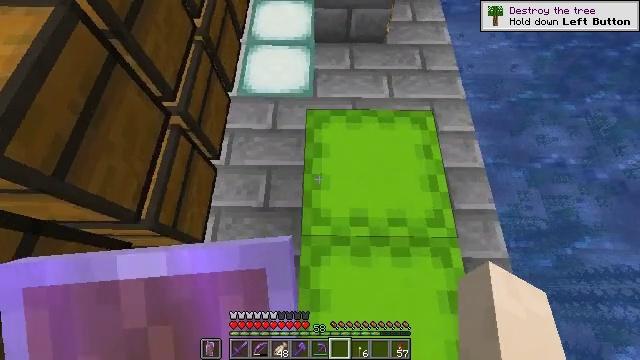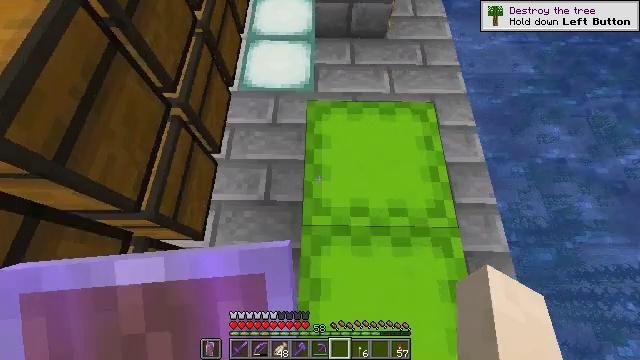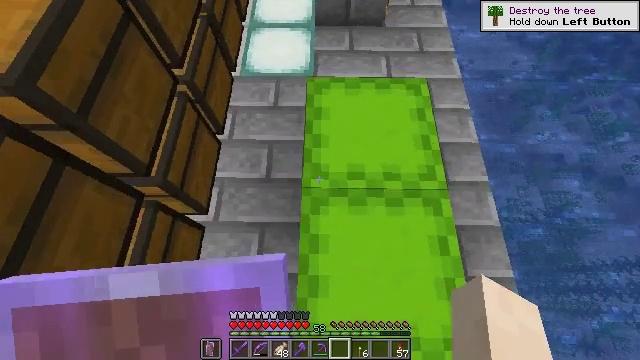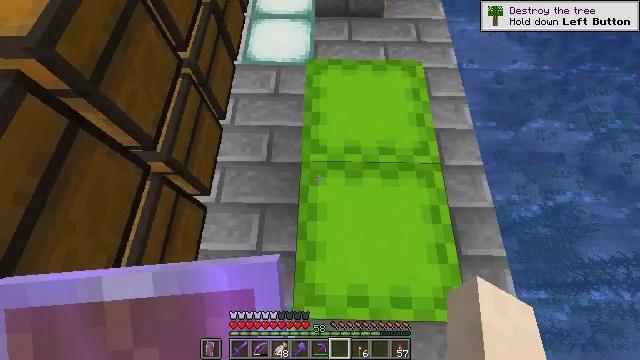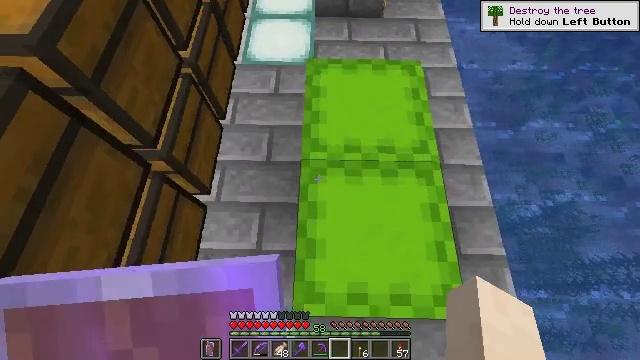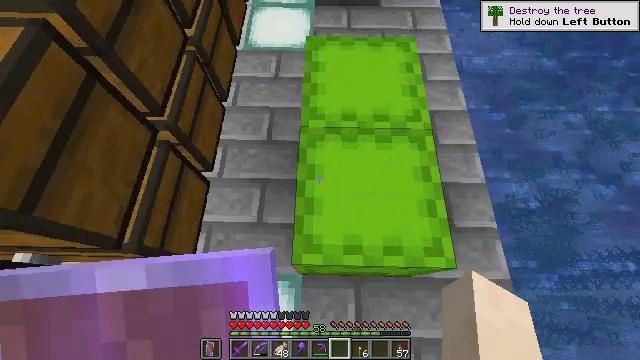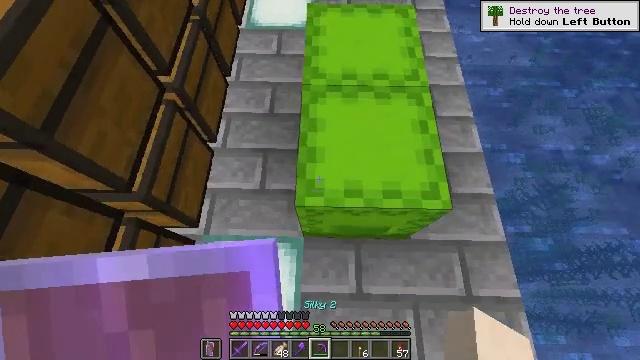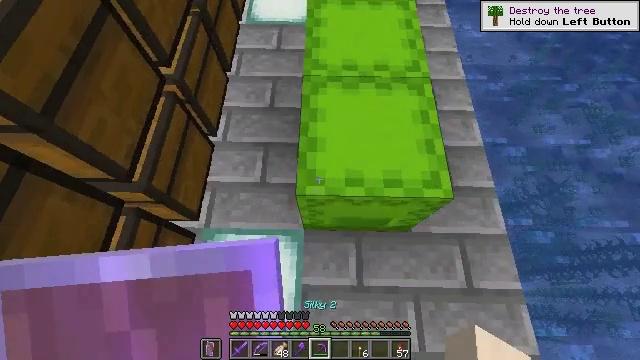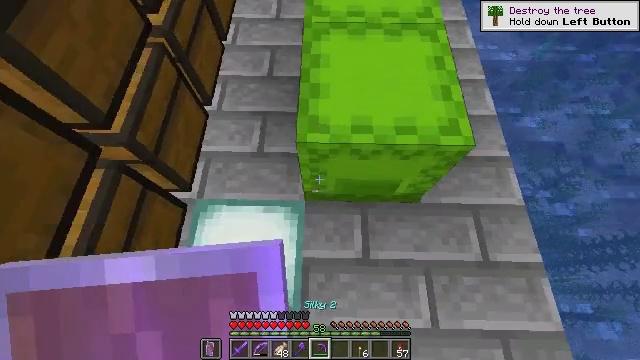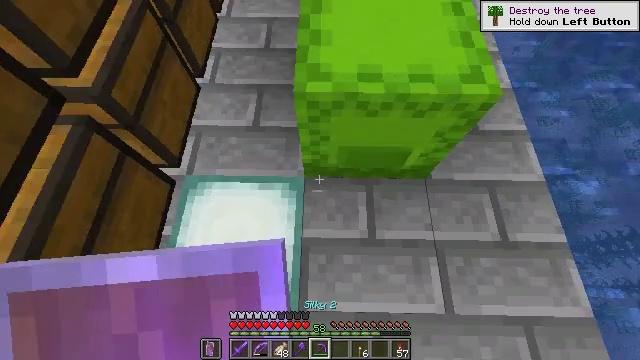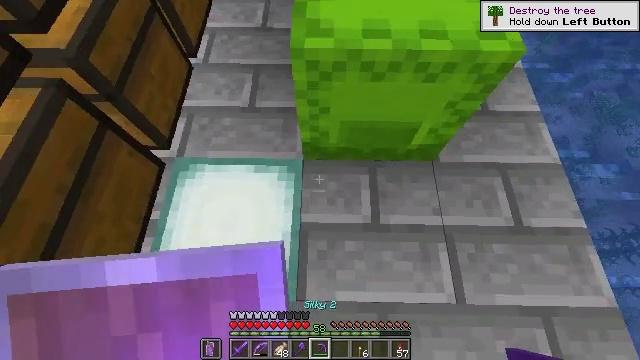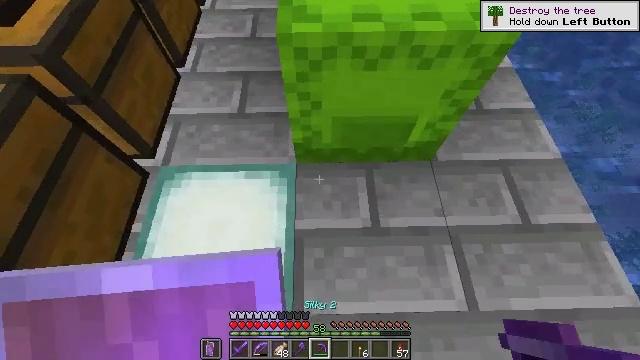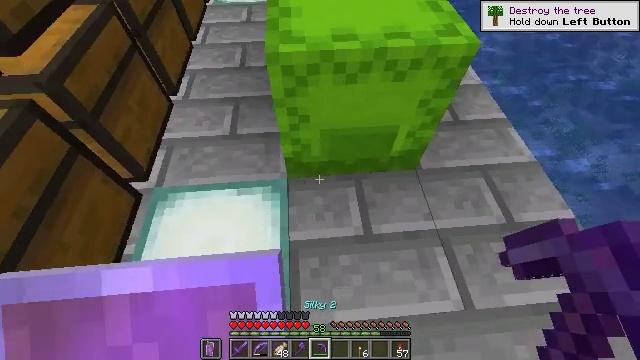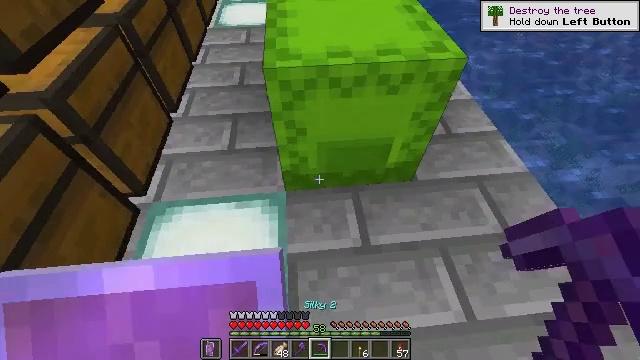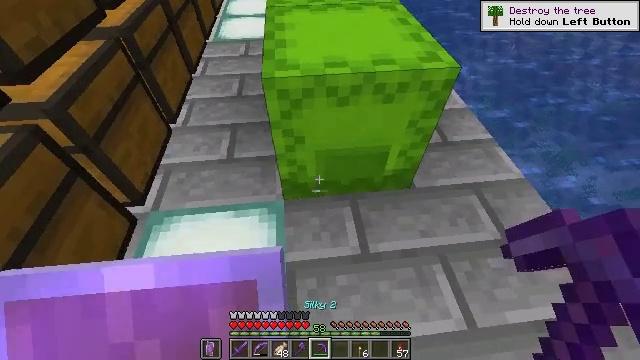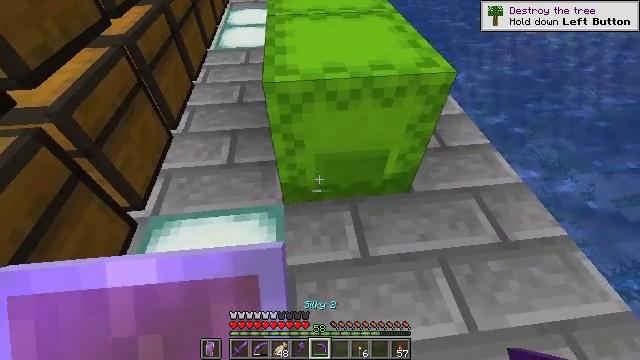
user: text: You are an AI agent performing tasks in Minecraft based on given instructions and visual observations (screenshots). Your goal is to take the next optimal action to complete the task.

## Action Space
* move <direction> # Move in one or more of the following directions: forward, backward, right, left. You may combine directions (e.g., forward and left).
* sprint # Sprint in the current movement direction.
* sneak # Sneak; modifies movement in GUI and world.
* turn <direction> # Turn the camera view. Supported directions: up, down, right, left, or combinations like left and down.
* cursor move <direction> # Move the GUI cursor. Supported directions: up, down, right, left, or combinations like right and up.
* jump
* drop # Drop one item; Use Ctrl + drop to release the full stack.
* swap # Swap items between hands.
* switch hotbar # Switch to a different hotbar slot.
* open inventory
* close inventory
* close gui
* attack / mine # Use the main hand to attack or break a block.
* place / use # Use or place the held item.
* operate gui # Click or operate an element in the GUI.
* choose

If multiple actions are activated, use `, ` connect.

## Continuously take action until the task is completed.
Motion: motion action
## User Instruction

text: Attack the lime shulker box to collect its contents.
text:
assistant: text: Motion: move back
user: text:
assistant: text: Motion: move back
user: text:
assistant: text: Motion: move back
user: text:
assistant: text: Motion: move back
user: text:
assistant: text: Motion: move back
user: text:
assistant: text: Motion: move back
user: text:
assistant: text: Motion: move back
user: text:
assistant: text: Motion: no_op
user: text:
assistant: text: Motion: no_op
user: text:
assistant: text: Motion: no_op
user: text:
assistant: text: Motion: turn right and up
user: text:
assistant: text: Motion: turn right and up
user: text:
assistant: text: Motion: turn up
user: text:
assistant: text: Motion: turn up
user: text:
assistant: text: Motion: turn up
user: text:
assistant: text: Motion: move forward, turn up
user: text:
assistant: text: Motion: move forward, turn up
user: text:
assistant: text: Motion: move forward, attack / mine
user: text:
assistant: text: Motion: move forward, attack / mine
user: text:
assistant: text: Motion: move forward, attack / mine
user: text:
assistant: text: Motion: move forward, attack / mine
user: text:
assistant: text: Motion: move forward, attack / mine
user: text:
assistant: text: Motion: move forward, attack / mine
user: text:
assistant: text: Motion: move forward, attack / mine
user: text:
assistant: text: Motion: move forward, attack / mine
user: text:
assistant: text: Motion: move forward, attack / mine
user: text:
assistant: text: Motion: move forward, attack / mine
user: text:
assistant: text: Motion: move forward, attack / mine
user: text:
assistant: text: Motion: move forward, attack / mine
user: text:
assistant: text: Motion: move forward